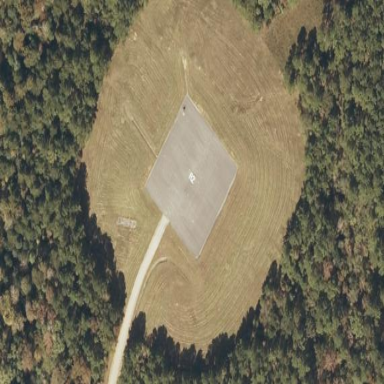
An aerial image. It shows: Image showing helipad at airport.